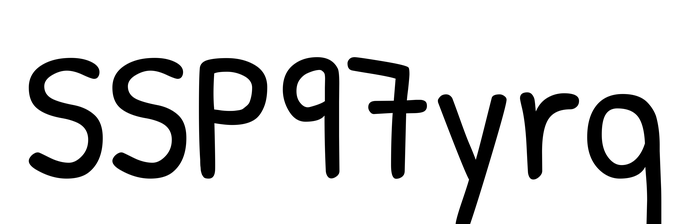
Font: PatrickHand-Regular